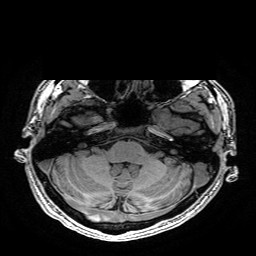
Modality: T1w
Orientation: coronal
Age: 23
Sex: male
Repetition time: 0.0077 s
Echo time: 0.0034 s